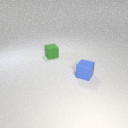
small green rubber cube behind small blue rubber cube